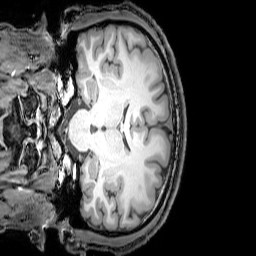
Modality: T1w
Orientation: coronal
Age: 25
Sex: male
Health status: healthy
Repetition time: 0.081 s
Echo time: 0.037 s